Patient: sex M, age 32
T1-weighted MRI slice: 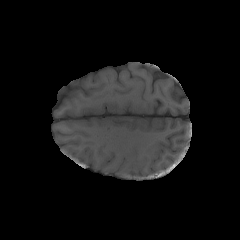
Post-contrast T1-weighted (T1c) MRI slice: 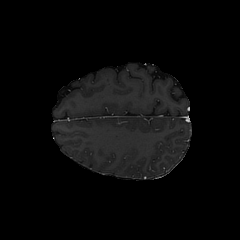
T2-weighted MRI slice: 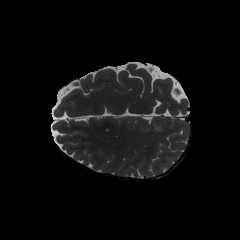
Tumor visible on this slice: no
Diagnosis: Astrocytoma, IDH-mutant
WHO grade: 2